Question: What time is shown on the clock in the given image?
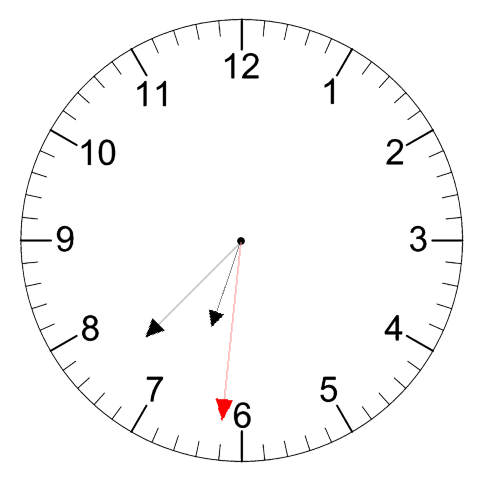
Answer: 06:37:31